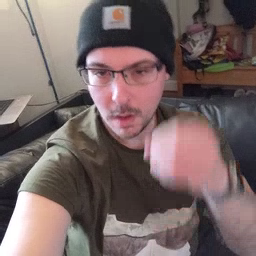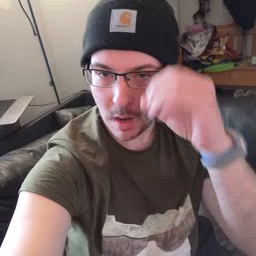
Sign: owl